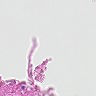
Metastatic tissue present: no